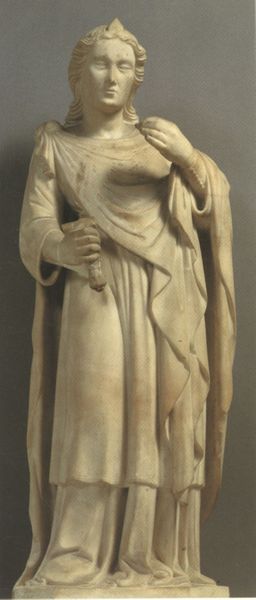
Titel: Erzengel Michael
Institution: Florenz, Bargello
Schlagwörter: hand, kopf, mann, weiß, mädchen, frau, kleid, marmor, dame, jung, augen, falten, gesicht, kleidung, stein, figur, gewand, haare, mantel, skulptur, statue, italien, creme, klein, weiblich, palme, überwurf, faltenwurf, plastik, geschlossen, foto, groß, schwert, rom, toga, griechenland, römisch, mamor, bildhauer, geischt, gewandt, verwittert, langes haar, philomena, gewand erhoben hand